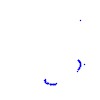
Particle: proton